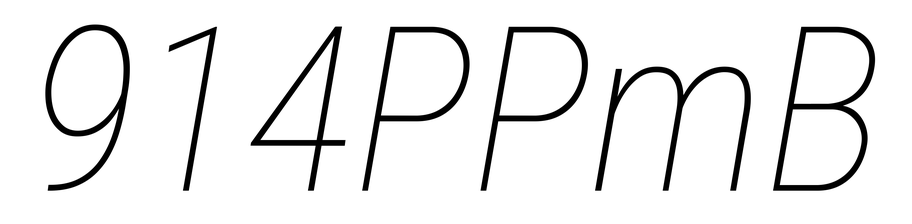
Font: Roboto-Italic_Condensed_Thin_Italic